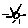
Label: sun